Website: slack
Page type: newsletter-management
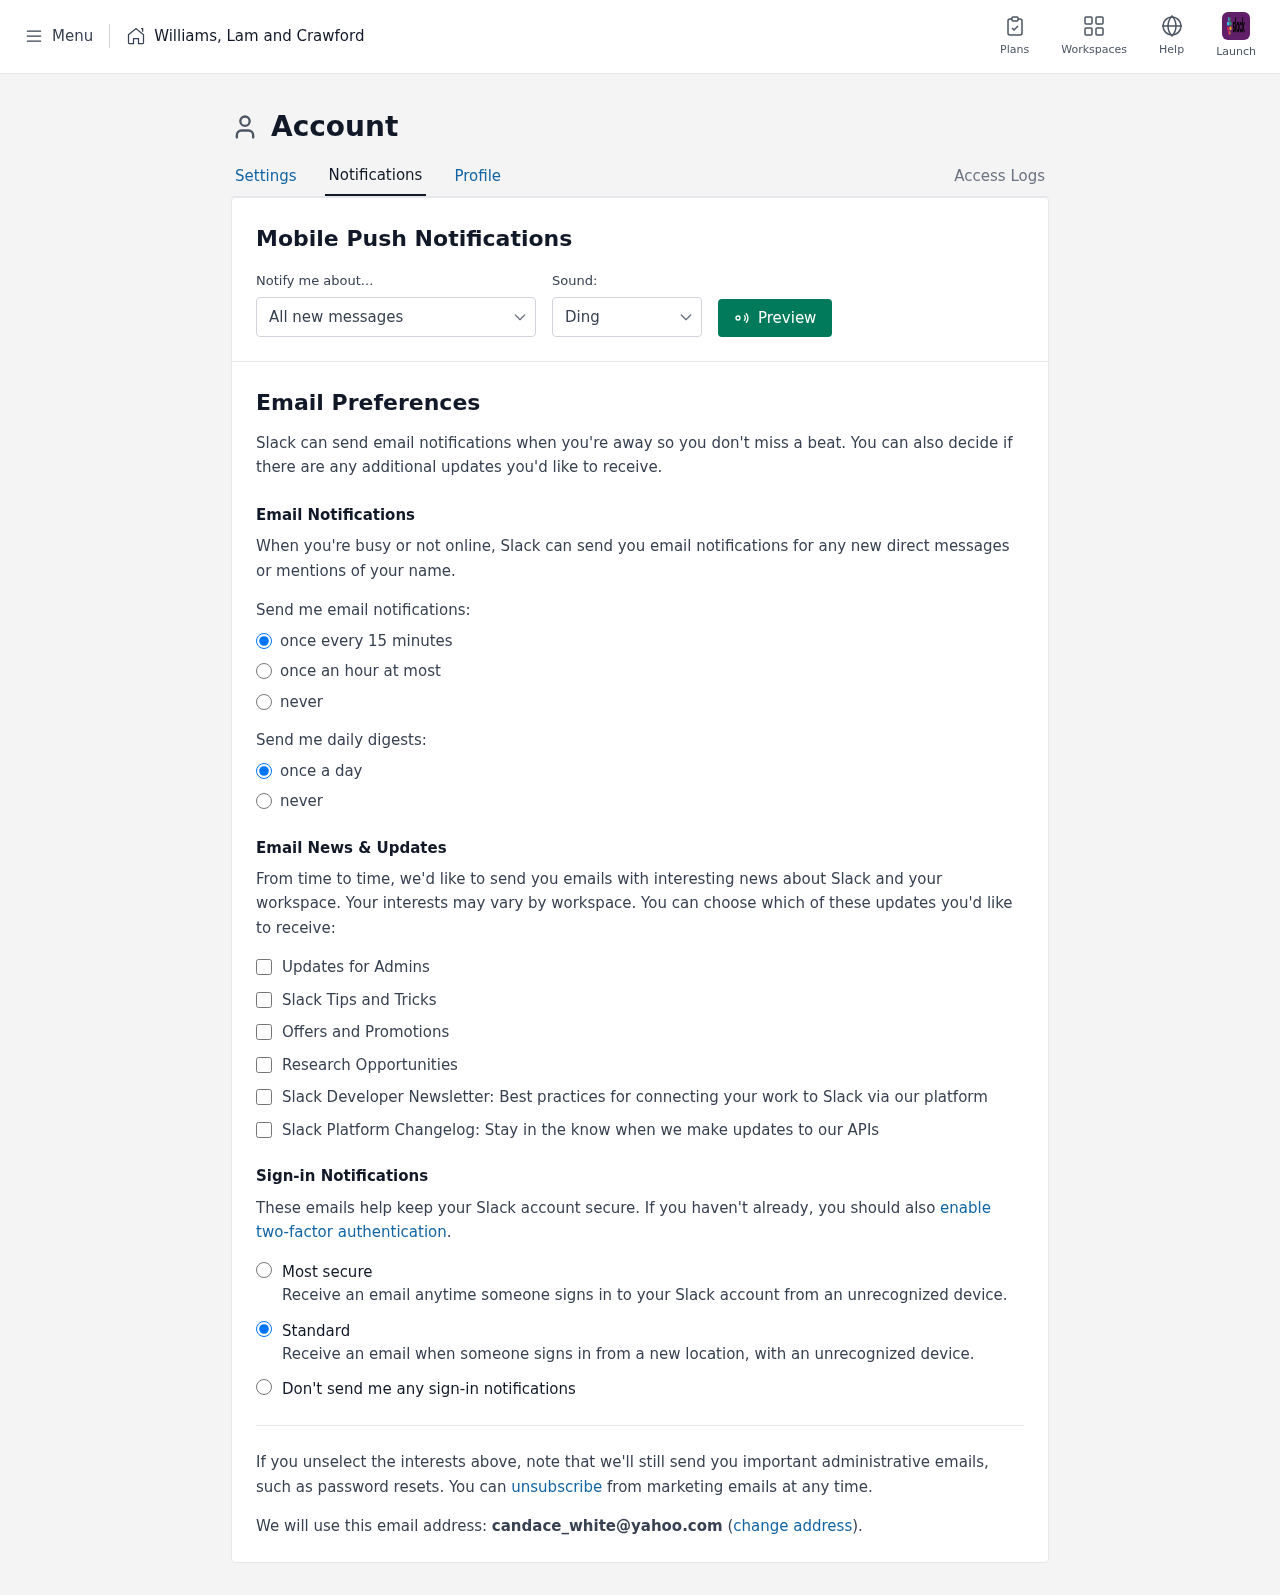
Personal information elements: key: PII_COMPANY
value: Williams, Lam and Crawford
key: PII_EMAIL
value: candace_white@yahoo.com